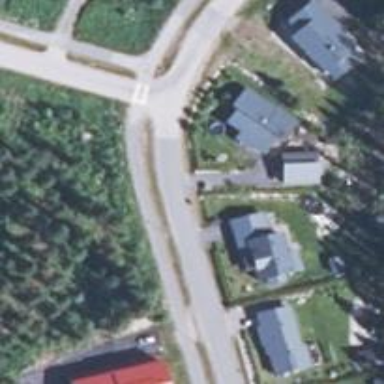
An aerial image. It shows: Asphalt road designated as living street.